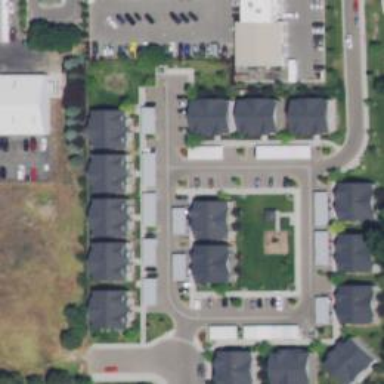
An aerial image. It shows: Residential area with apartments.